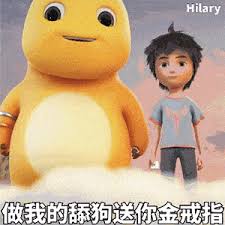
Label: nailong